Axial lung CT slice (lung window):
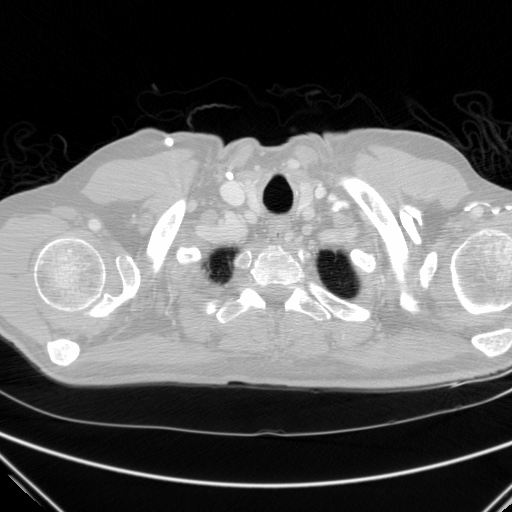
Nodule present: no